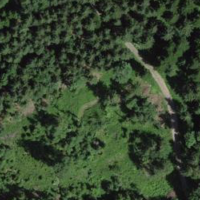
EUNIS habitat code: 44
Species observed at this site:
Ilex aquifolium
Mercurialis perennis